Question: I have an array of objects and I would like to pass it into a method that only accepts 'DOUBLE', 'NULL', 'STRING' or 'DATETIME'. So when I try to pass in the value it gives an error saying I can't pass in any arbitrary object and that it has to be parsed as a 'DOUBLE', 'NULL', 'STRING' or 'DATETIME' first.
'''
foreach (var currRow in dataSet.Tables[0].Rows)
{
var tuple = Com.Tibco.As.Space.Tuple.Create();
//here is where i loop through the object array
for (int i = 0; i < currRow.Values.Length; i++)
{
//here is where i try to pass it to the method (which doesn't accept it)
tuple.Put(dataSet.Tables[0].ColumnNames[i], currRow.Values[i]);
}
inSpace_.Put(tuple);
}
'''

In short I need a way to parse each object and cast it as the appropriate one and then put it inside the tuple.
:
Here's what I tried to do, but it didn't work:
'''
foreach (var currRow in dataSet.Tables[0].Rows)
{
var tuple = Com.Tibco.As.Space.Tuple.Create();
for (int i = 0; i < currRow.Values.Length; i++)
{
if (currRow.Values[i] != null)
{
if (dataSet.Tables[0].ColumnNames[i].GetType().IsEquivalentTo(typeof(DateTime)))
{
DateTime value = DateTime.Parse(dataSet.Tables[0].ColumnNames[i].ToString());
tuple.Put(dataSet.Tables[0].ColumnNames[i], value);
}
else if (dataSet.Tables[0].ColumnNames[i].GetType().IsEquivalentTo(typeof(Double)))
{
Double value = Convert.ToDouble(dataSet.Tables[0].ColumnNames[i]);
tuple.Put(dataSet.Tables[0].ColumnNames[i], value);
}
else
{
string value = dataSet.Tables[0].ColumnNames[i].ToString();
tuple.Put(dataSet.Tables[0].ColumnNames[i], value);
}
}
}
inSpace_.Put(tuple);
}
'''
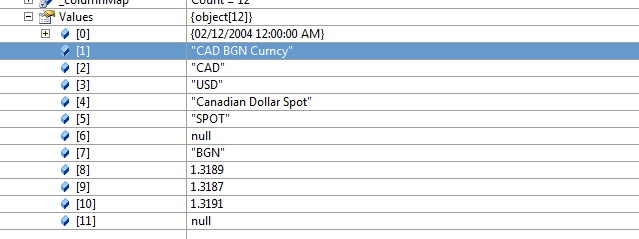
Answer: '''
foreach (var currRow in dataSet.Tables[0].Rows)
{
var tuple = Com.Tibco.As.Space.Tuple.Create();
for (int i = 0; i < currRow.Values.Length; i++)
{
var obj = dataSet.Tables[0].ColumnNames[i], currRow.Values[i];
var value = null;
value = obj as double;
if (!validObject(value)) value as string;
if (!validObject(value)) value as DateTime;
tuple.Put(dataSet.Tables[0].ColumnNames[i], value);
}
inSpace_.Put(tuple);
}
bool validObject(object obj) { return (null != obj); }
'''
Update, based on your edit, I'd use a switch on type instead:
'''
for (int i = 0; i < currRow.Values.Length; i++)
{
var type = obj.GetType();
var obj = dataSet.Tables[0].ColumnNames[i], currRow.Values[i];
var value = null;
switch (type)
{
case DateTime:
value = DateTime.Parse(obj);
break;
case double:
value = Convert.ToDouble(obj);
break;
case string:
value = Convert.ToString(obj);
break;
}
tuple.Put(dataSet.Tables[0].ColumnNames[i], value);
}
'''